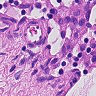
Metastatic tissue present: no